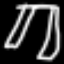
Label: pants